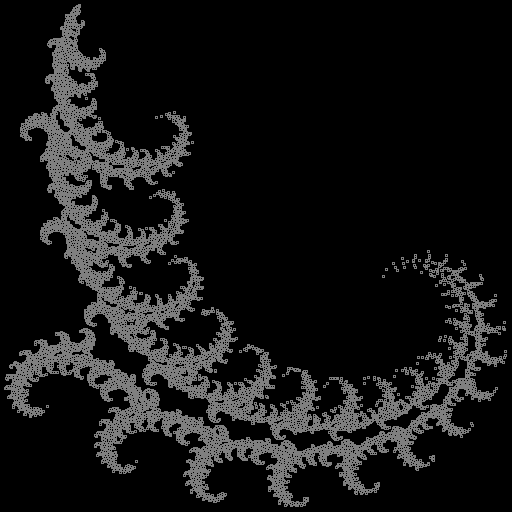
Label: coral